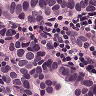
Metastatic tissue present: yes